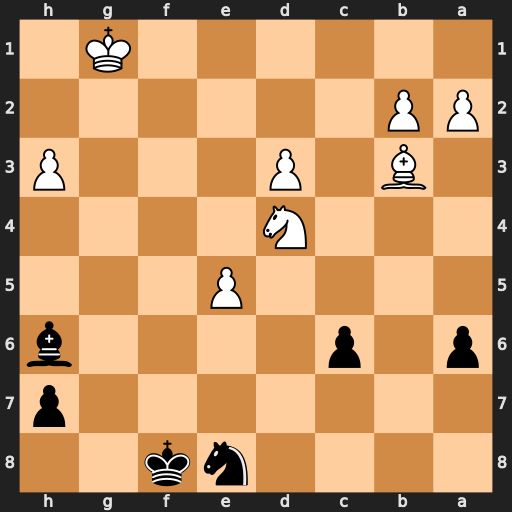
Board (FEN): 4nk2/7p/p1p4b/4P3/3N4/1B1P3P/PP6/6K1
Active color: b
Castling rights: -
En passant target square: -
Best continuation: Be3+ Kg2 Bxd4